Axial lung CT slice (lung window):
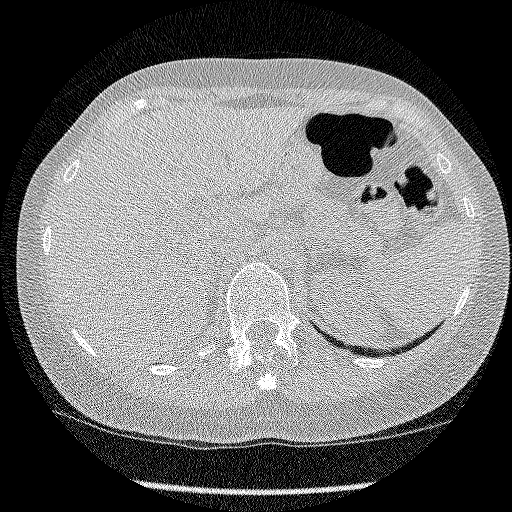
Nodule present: no